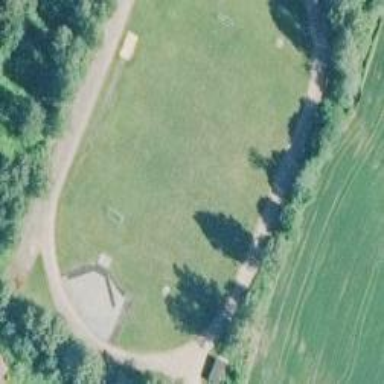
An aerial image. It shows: Grass pitch for athletics leisure activities.